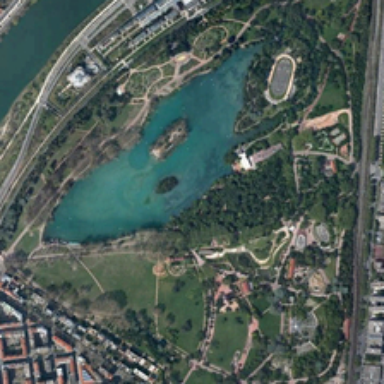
Many buildings and a river are around a park with many green trees and a pond .